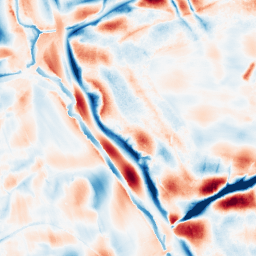
Category: wavelet
Decomposition family: wavelet_biorthogonal
Decomposition parameters: wavelet: bior3.5
level: 5
Upsampling method: quartic
Upsampling parameters: scale: 4
Upsampling scale: 4